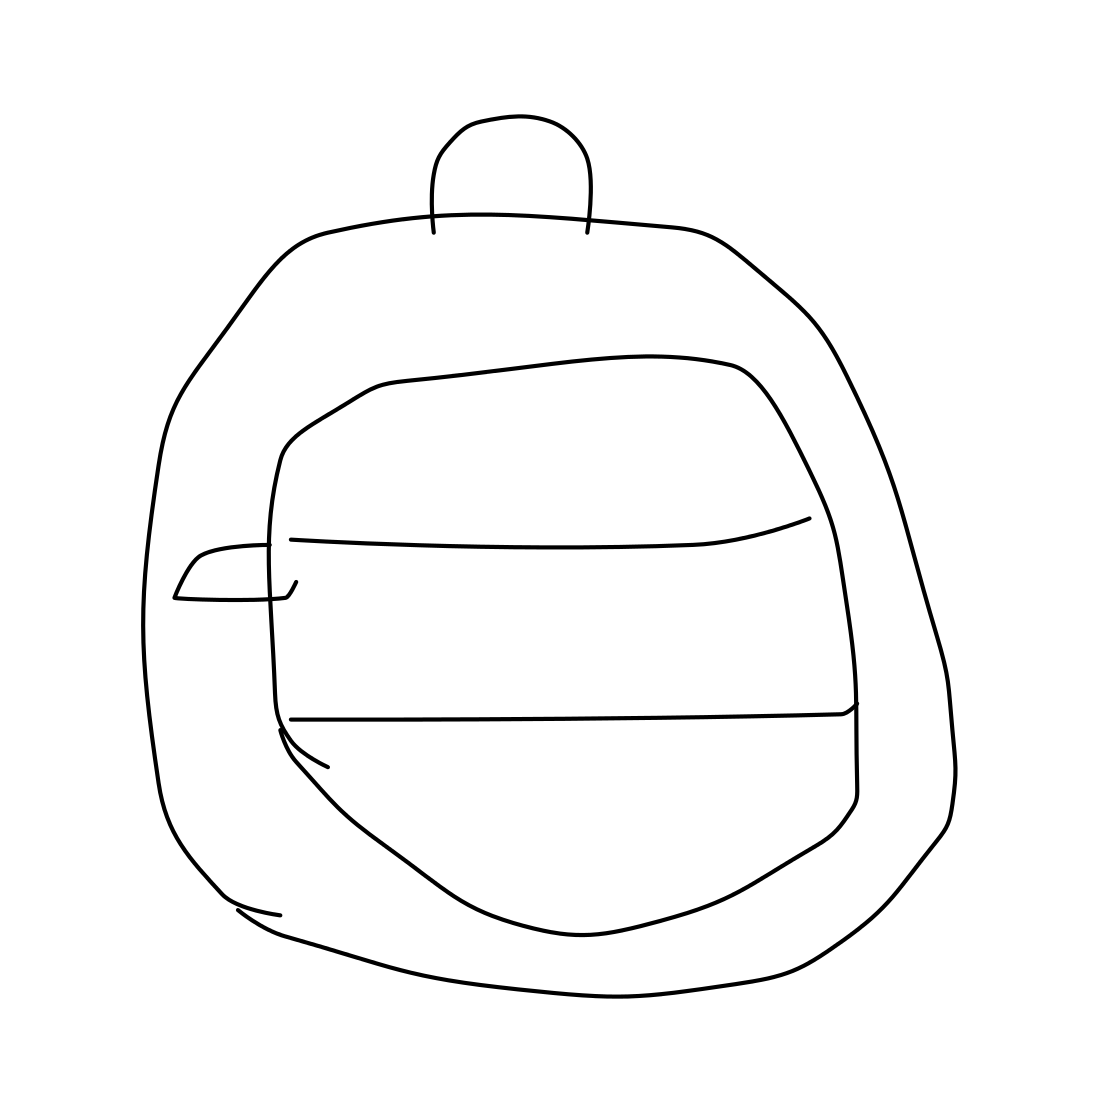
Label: backpack